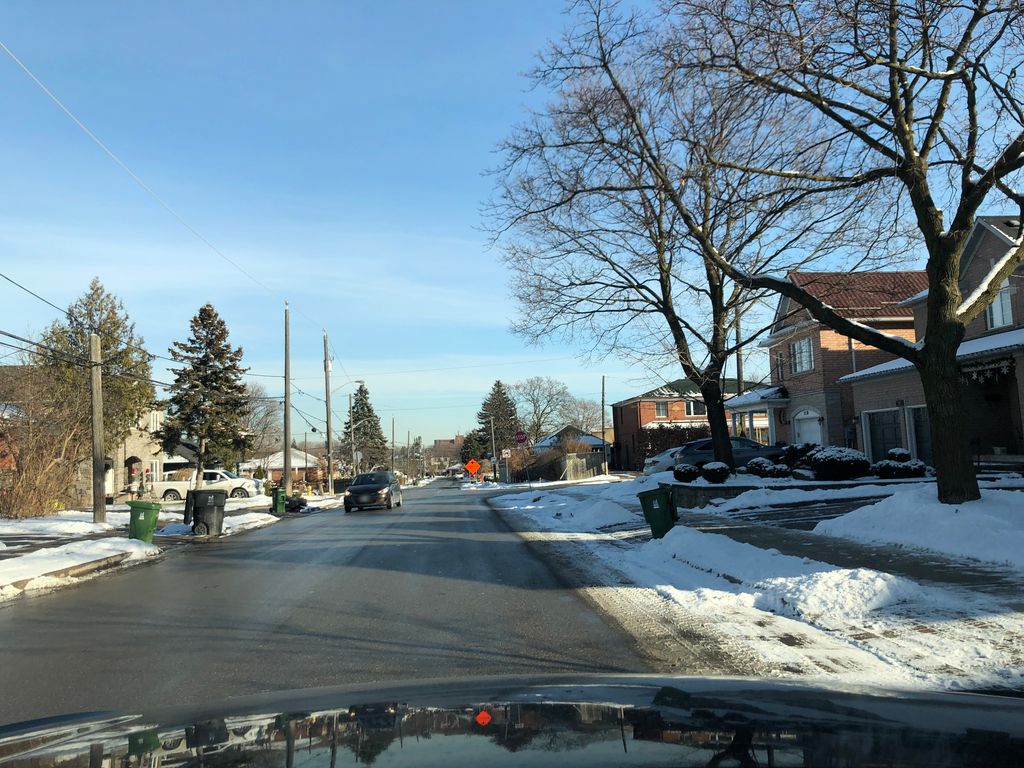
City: toronto